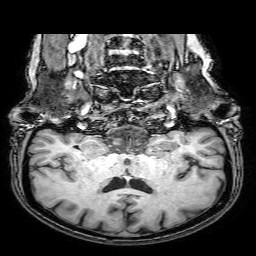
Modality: T1w
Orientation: sagittal
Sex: female
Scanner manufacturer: philips
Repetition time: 0.008191 s
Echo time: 0.00376 s